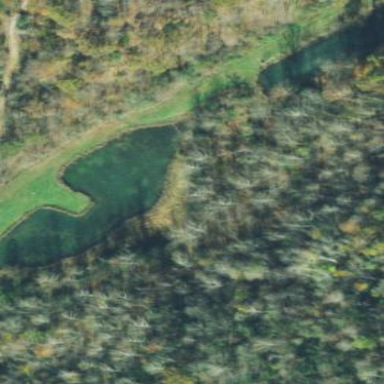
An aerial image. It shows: Serene pond surrounded by nature.